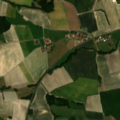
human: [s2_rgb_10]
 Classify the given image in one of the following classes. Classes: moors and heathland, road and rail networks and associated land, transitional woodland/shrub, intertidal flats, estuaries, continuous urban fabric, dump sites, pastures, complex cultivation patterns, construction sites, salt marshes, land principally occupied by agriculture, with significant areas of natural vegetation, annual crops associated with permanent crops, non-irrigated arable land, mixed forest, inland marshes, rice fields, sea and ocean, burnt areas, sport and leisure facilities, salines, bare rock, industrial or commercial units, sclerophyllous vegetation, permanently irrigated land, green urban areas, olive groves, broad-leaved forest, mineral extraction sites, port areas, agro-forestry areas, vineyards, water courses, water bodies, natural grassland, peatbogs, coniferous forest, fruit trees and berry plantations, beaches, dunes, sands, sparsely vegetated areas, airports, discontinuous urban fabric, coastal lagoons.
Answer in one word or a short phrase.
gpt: non-irrigated arable land, pastures, complex cultivation patterns